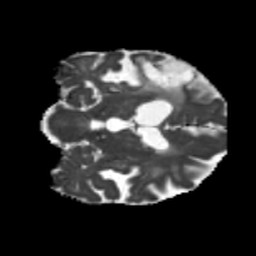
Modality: MD
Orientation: coronal
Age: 69
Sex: male
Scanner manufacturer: siemens
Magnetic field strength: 3 T
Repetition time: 5.25 s
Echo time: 0.08 s